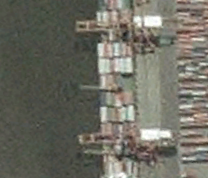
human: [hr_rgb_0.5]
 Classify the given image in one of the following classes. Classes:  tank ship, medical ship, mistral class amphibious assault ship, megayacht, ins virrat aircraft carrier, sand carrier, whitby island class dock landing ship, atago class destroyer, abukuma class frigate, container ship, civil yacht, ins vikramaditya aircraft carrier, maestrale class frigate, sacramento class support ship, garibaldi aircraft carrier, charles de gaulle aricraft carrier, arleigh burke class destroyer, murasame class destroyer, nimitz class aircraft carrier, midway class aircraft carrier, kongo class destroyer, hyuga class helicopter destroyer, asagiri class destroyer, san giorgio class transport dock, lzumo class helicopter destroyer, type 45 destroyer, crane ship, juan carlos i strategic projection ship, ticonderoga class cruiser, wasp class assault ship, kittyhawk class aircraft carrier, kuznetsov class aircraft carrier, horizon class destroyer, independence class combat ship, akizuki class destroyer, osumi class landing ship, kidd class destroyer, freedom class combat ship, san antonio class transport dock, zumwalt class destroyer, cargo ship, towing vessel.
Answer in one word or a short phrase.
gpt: Container ship